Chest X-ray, PA view. Patient: 45 years old, sex F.
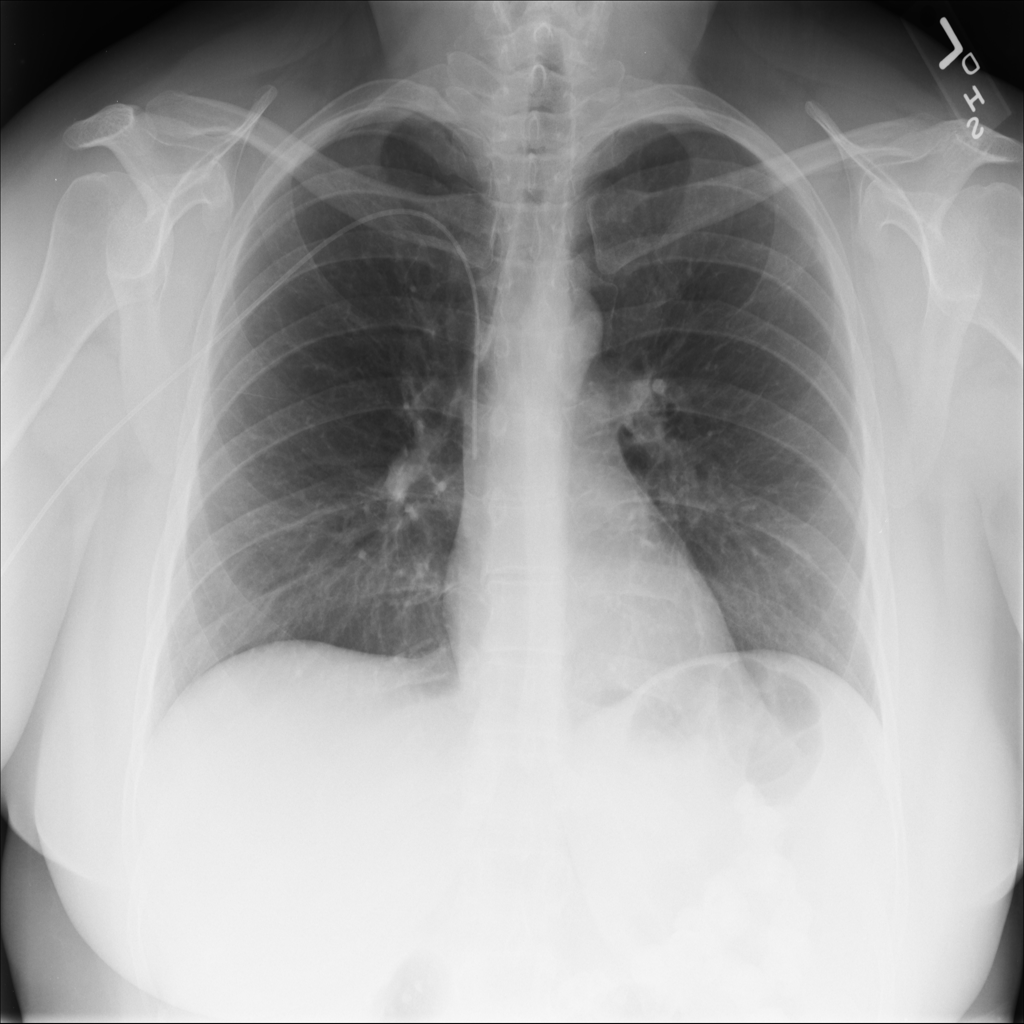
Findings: No Finding